Question: '''
<LinearLayout
android:layout_width="match_parent"
android:layout_height="wrap_content"
android:orientation="horizontal"
android:weightSum="2"
android:background="#ffffff">
<TextView
android:id="@+id/sorttxt"
android:layout_width="0dp"
android:layout_height="40dp"
android:layout_weight="0.995"
android:text="Sort"
android:textSize="17dp"
android:textColor="#000000"
android:background="#25a65b"
android:drawableLeft="@drawable/leftImagesort"
android:gravity="center"
/>
<View
android:layout_width="0dp"
android:layout_height="40dp"
android:background="@color/grey_5"
android:layout_weight="0.01" />
<TextView
android:id="@+id/filtertxt"
android:layout_width="0dp"
android:layout_height="40dp"
android:layout_weight="0.995"
android:text="Sort"
android:textSize="17dp"
android:textColor="#000000"
android:background="#25a65b"
android:drawableLeft="@drawable/leftImagefilter"
android:gravity="center"
/>
'''
I am using above code but wants to remove gap between image and text i have used android:drawableLeft to insert image in textview
right now i am getting output shown in image

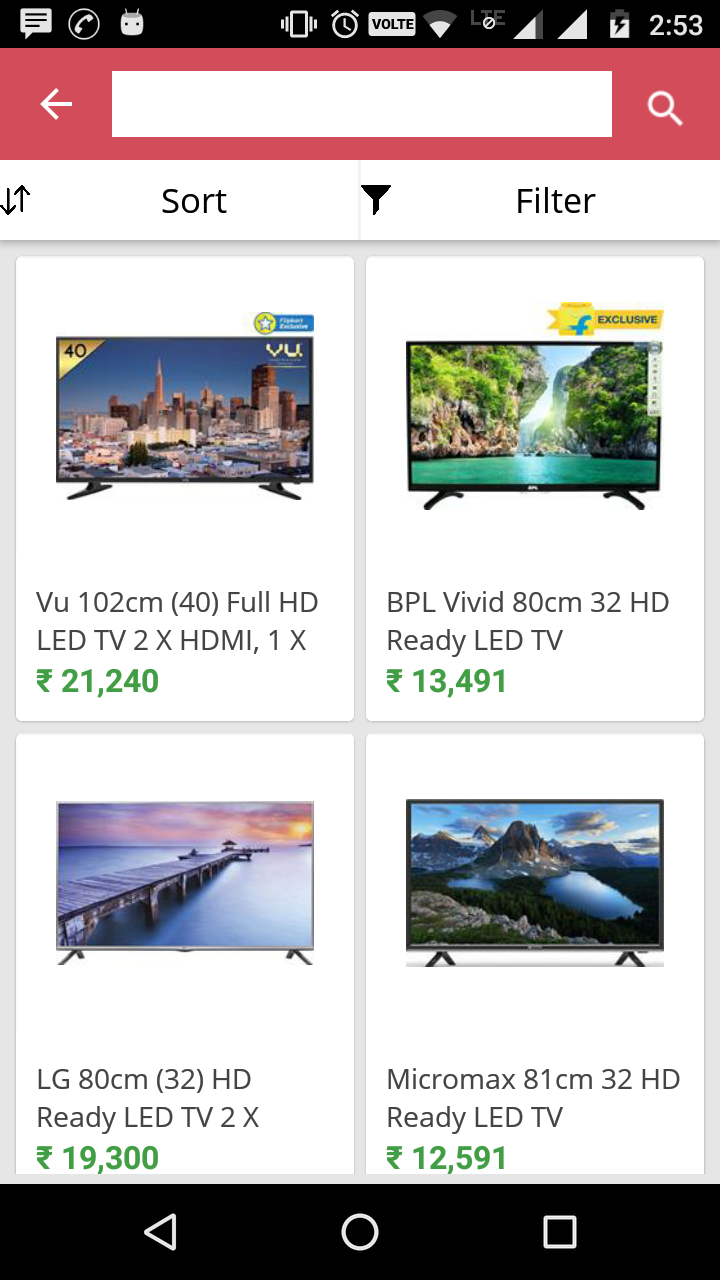
Answer: Set attribute 'android:gravity="left"' instead of 'android:gravity="center"' in both 'TextView'